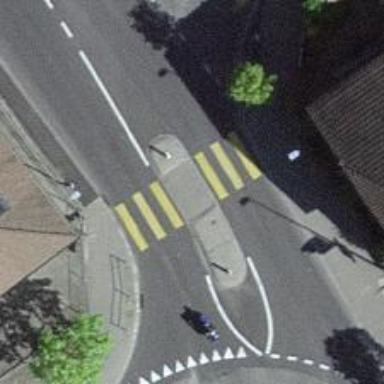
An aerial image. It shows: Uncontrolled zebra crossing with pedestrian island.